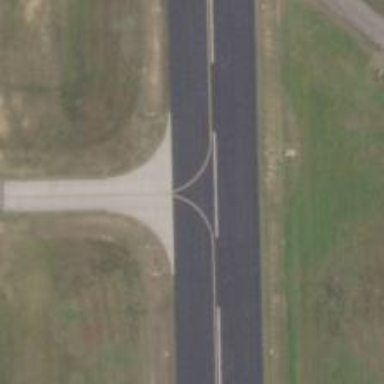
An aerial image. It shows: Image of taxiway at airport.